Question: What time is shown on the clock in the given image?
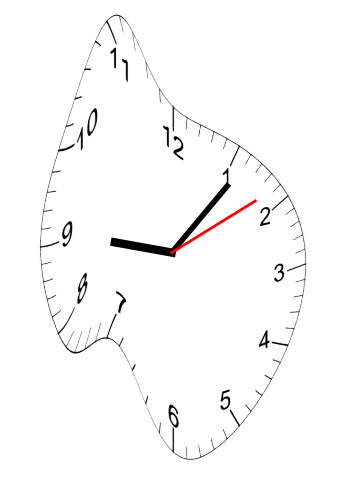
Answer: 09:06:09